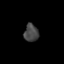
Tissue: prostate
Cell type: T cells
Senescence score: 0.3426
Nuclear area (px): 247
Mean DAPI intensity: 69.494